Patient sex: F
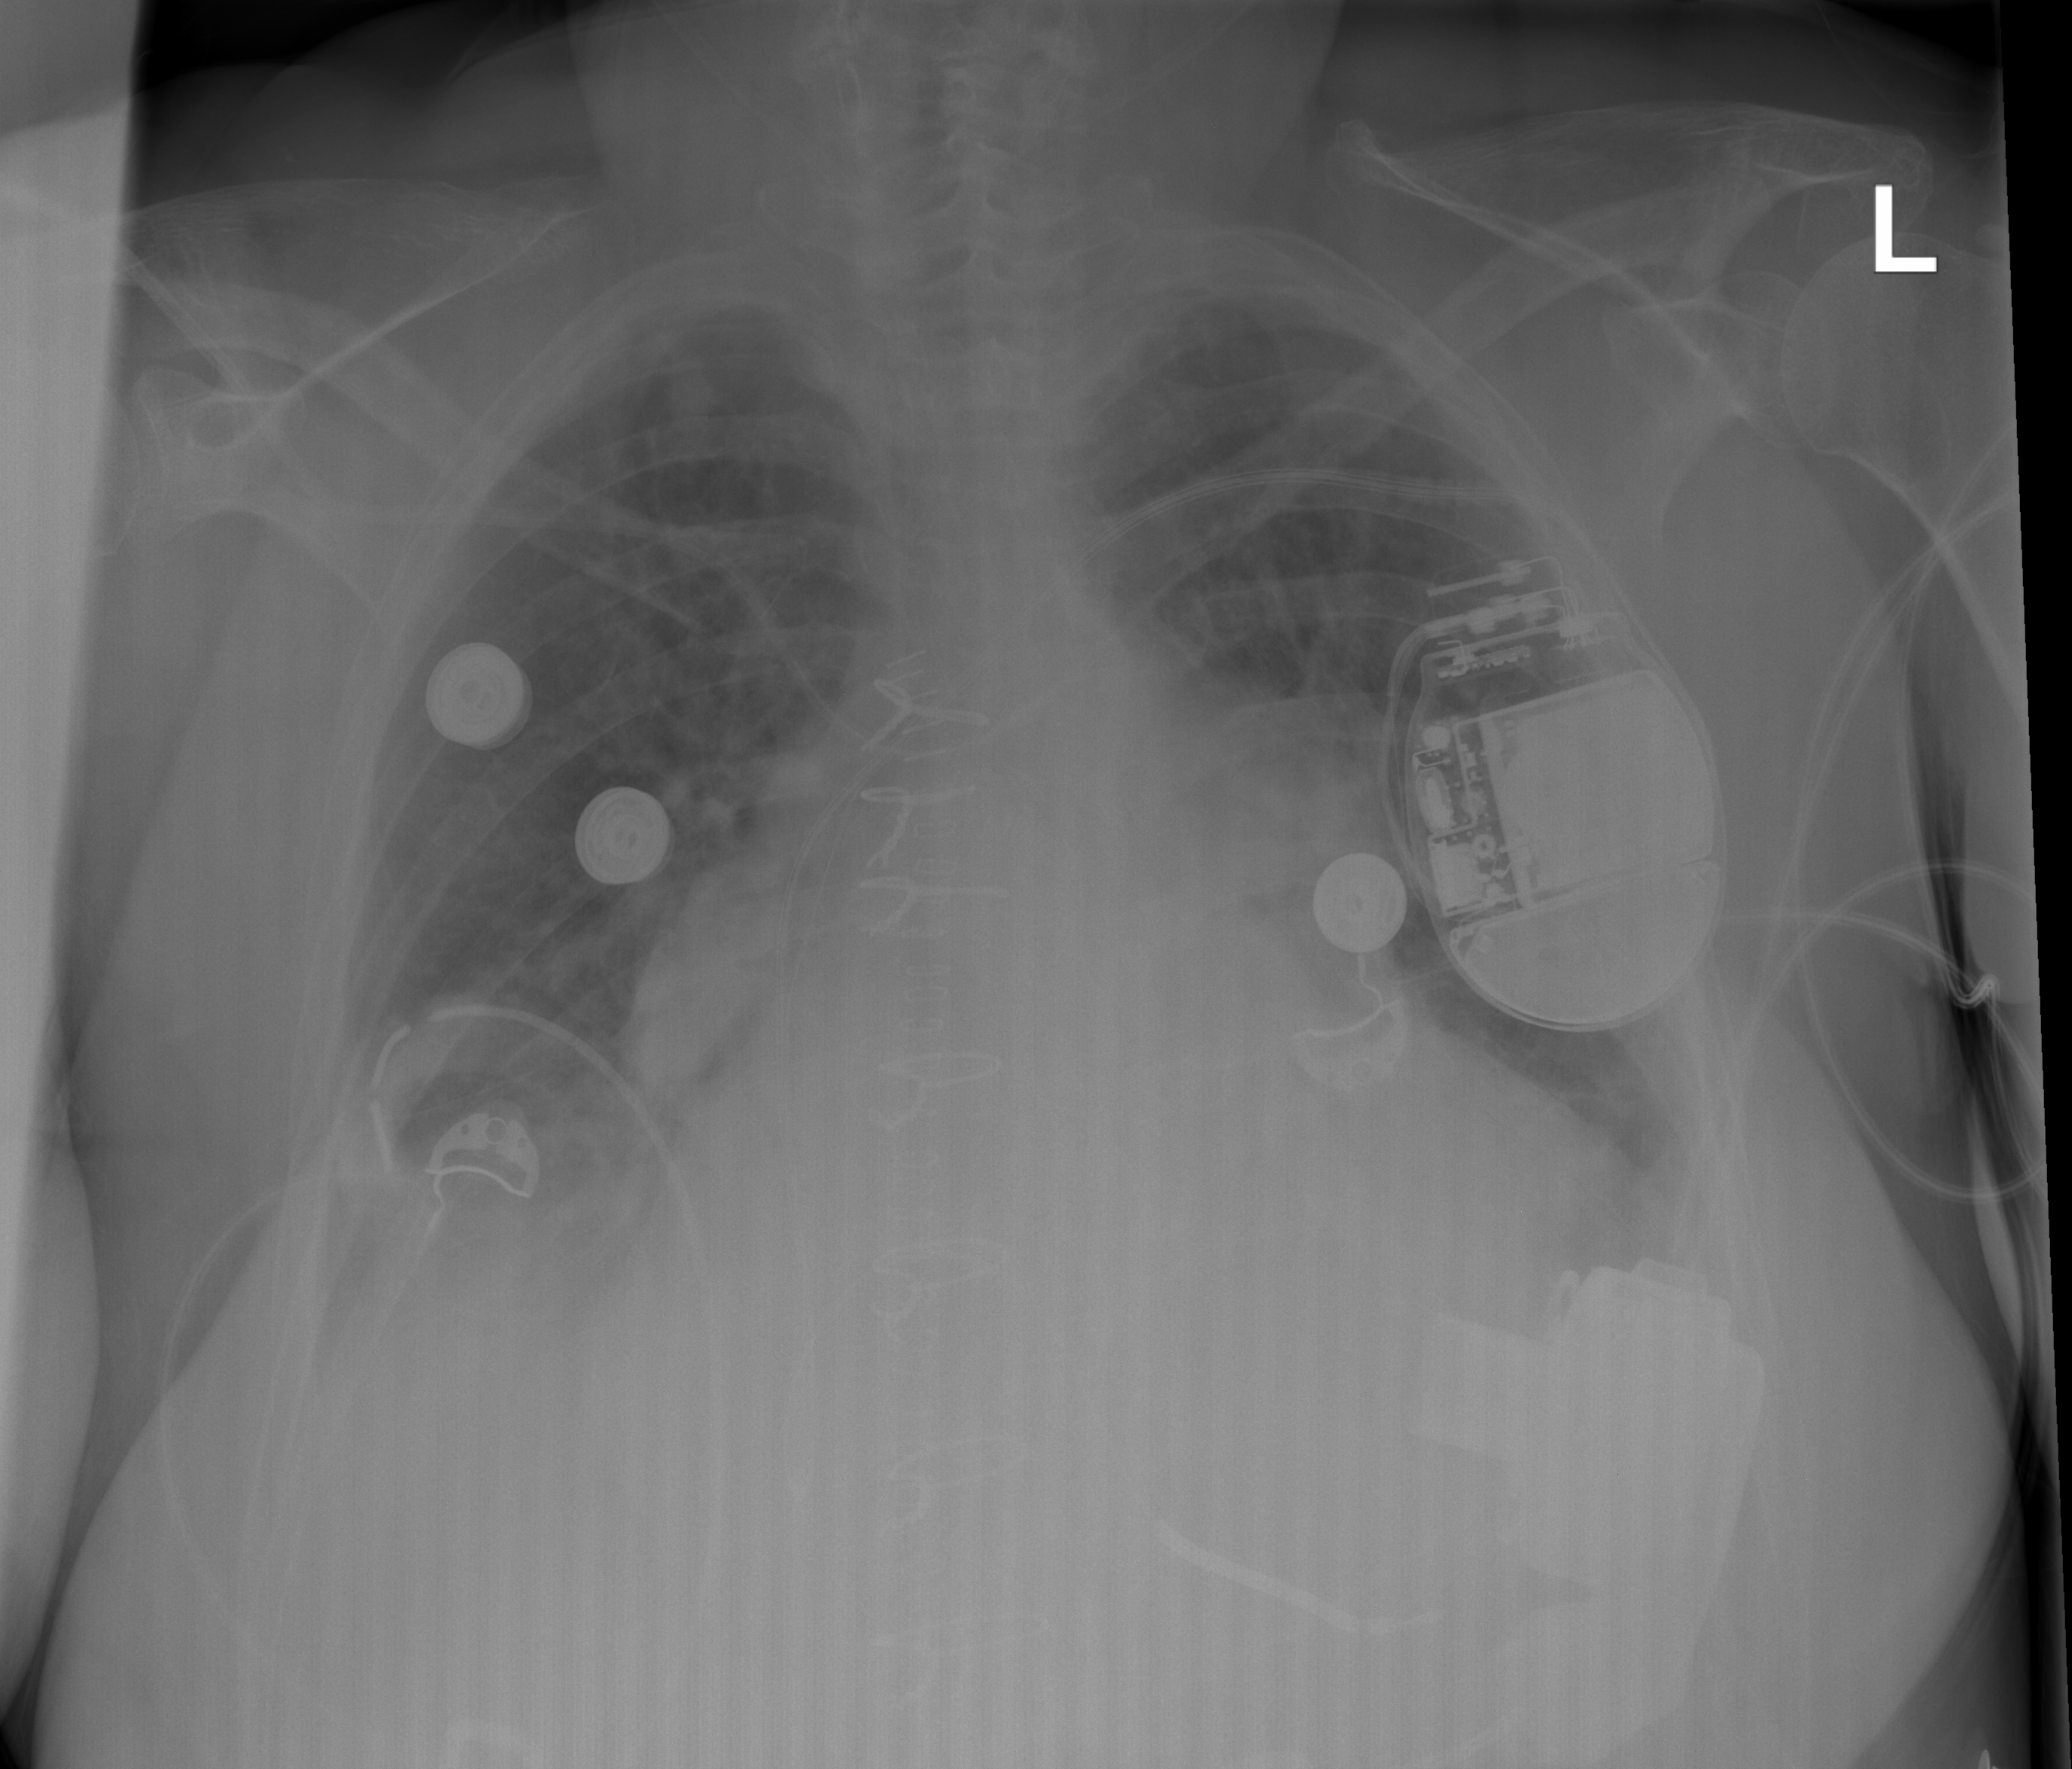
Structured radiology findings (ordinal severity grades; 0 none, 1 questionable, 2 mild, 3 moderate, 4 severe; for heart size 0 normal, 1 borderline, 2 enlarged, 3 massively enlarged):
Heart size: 3
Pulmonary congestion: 1
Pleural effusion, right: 2
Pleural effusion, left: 2
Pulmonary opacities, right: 0
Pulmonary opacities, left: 0
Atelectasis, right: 2
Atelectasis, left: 2